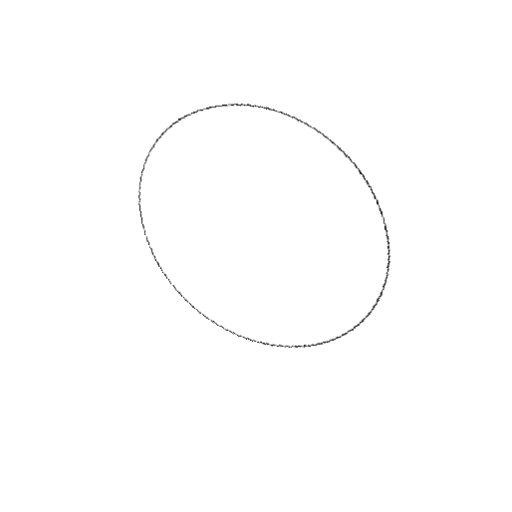
Crossing number: 0